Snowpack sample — Buffalo Mountain, Silverthorne, Colorado, USA (1/25/25, 10:11 AM MST)
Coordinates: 39.6222, -106.1139
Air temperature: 22 °F
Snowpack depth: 110 cm
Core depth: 40 cm
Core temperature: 46.4 °F
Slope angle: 12°, slope face: 102°
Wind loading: high
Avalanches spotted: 0
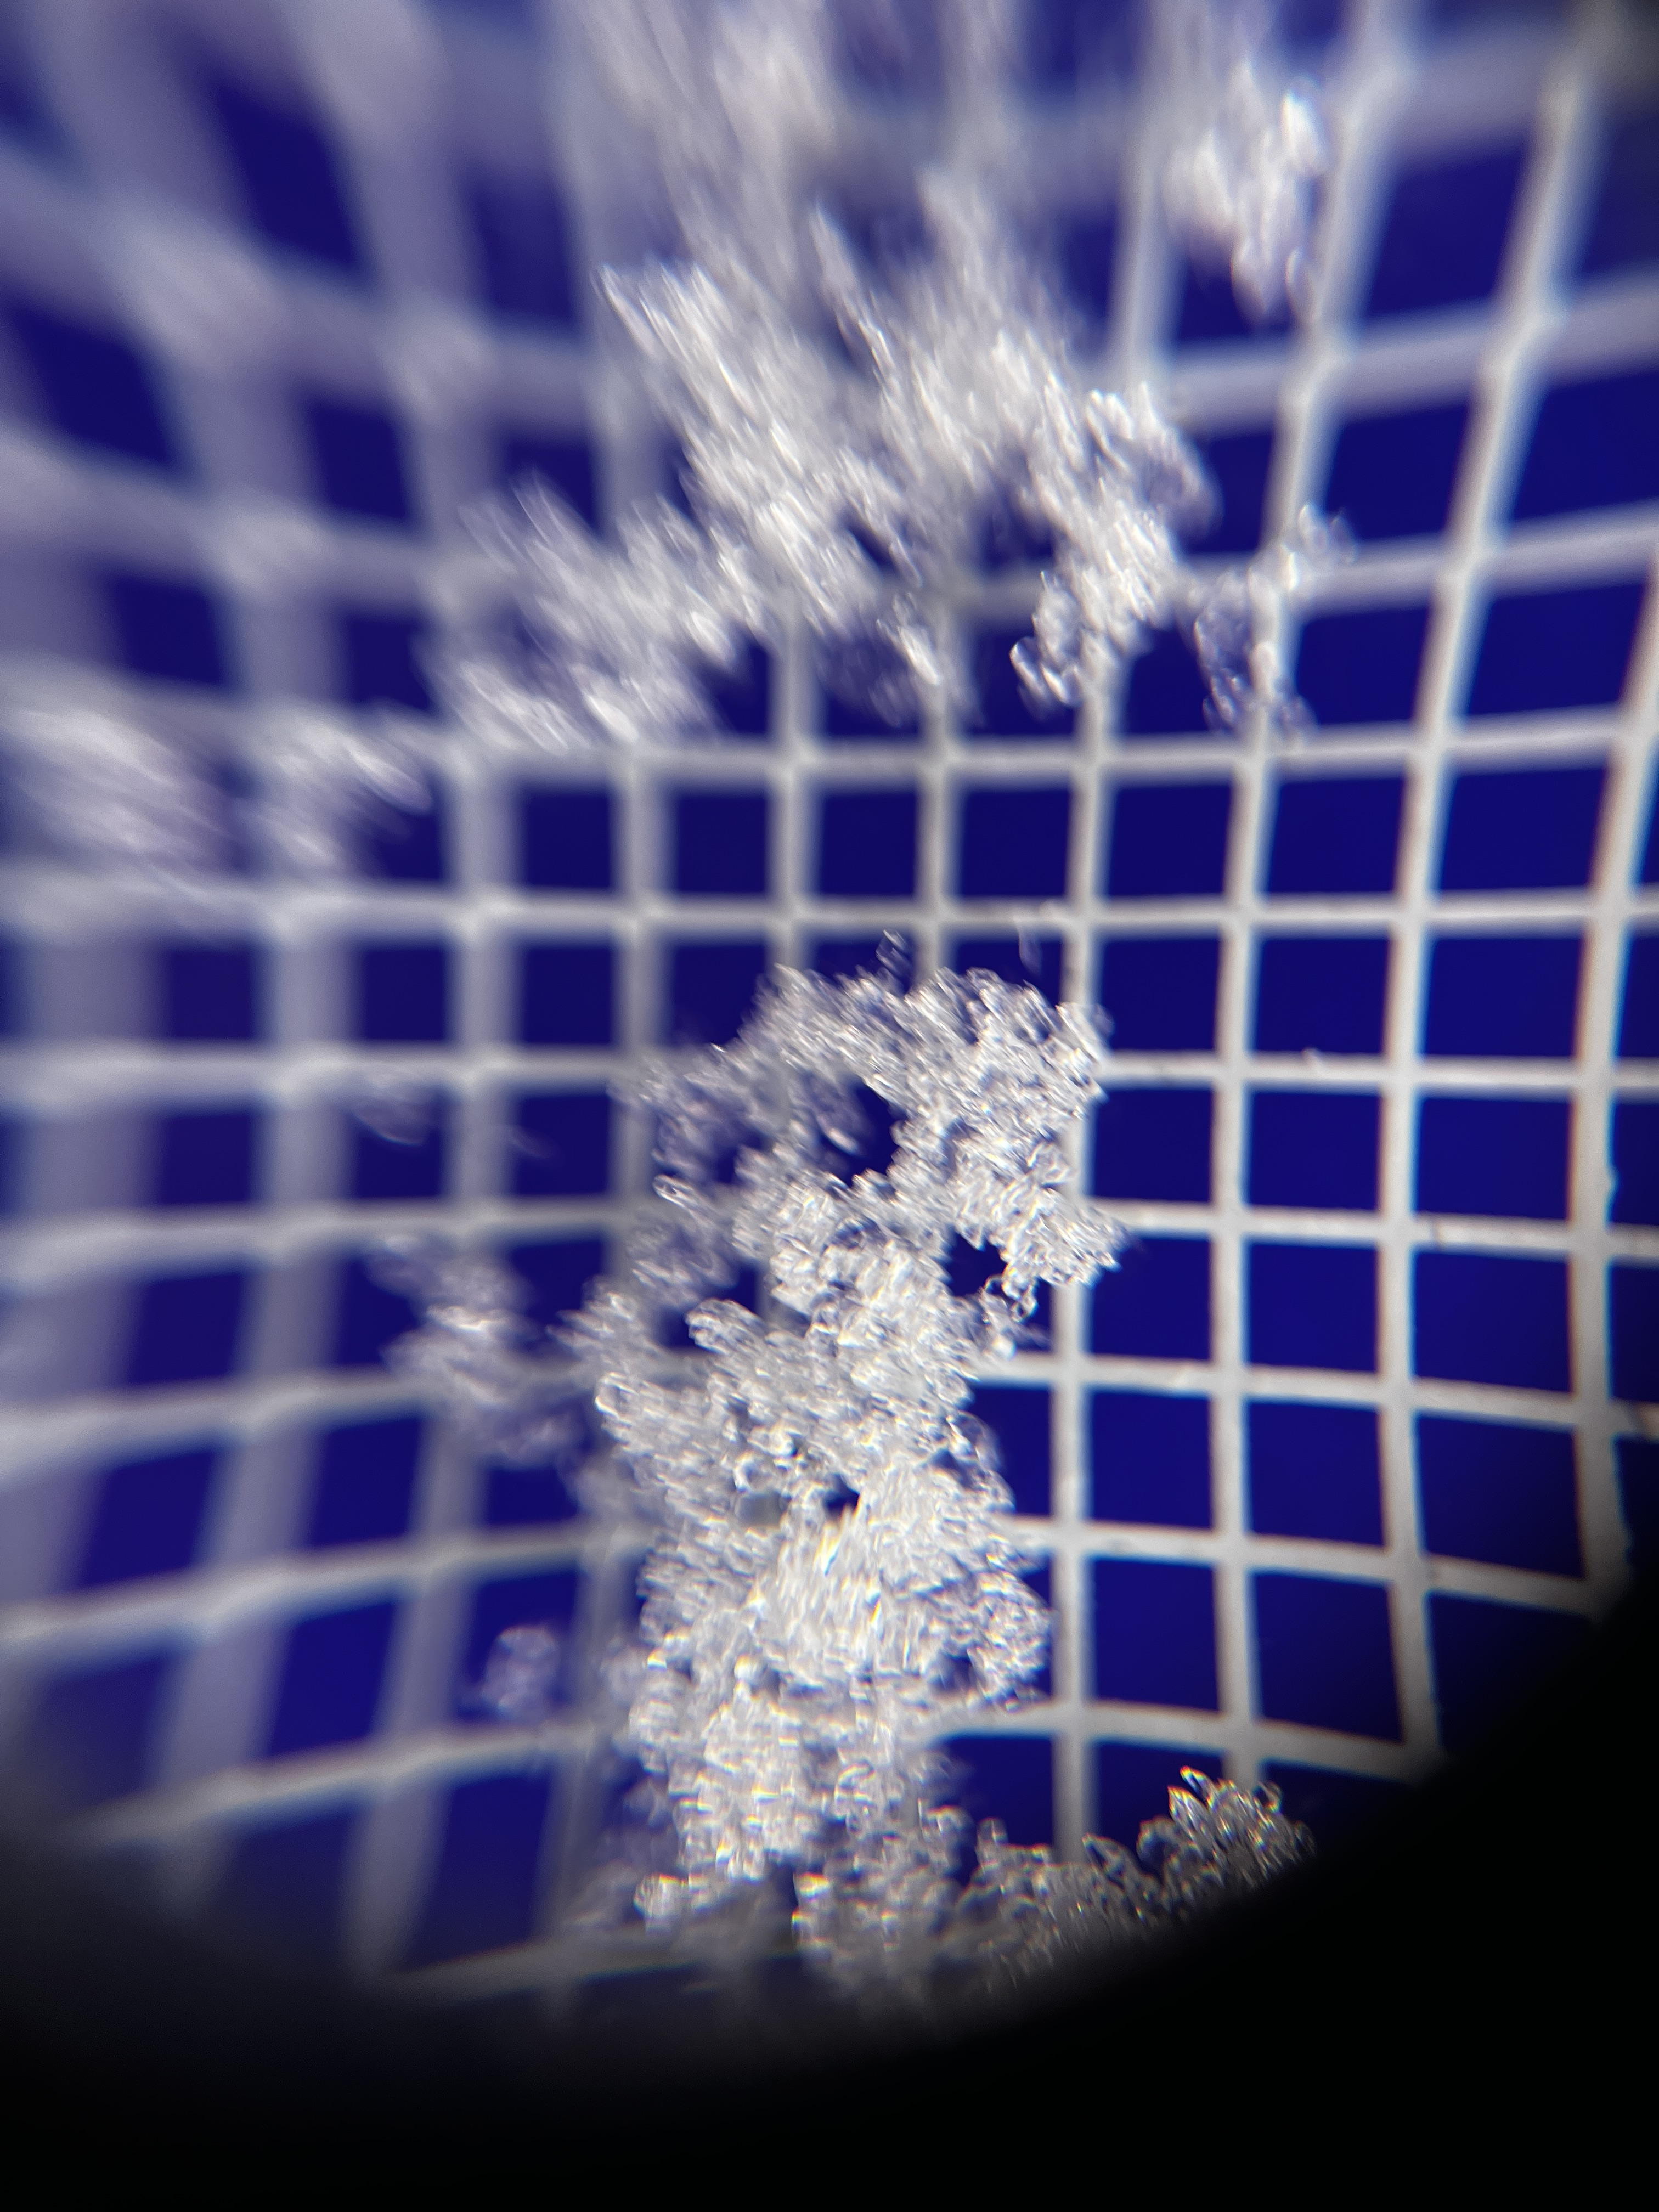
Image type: magnified_profile
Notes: No avalanches nearby, collected on the outskirts of a fire break 15 meters from the treeline, on way to Buffalo and Red Mountain